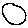
Label: circle